Question: I'm using codingbat.com to get some java practice in. One of the String problems, 'withoutString' is as follows:
Given two strings, base and remove, return a version of the base string where all instances of the remove string have been removed (not case sensitive).
You may assume that the remove string is length 1 or more. Remove only non-overlapping instances, so with "xxx" removing "xx" leaves "x".
This problem can be found at: <URL>
As you can see from the the dropbox-linked screenshot below, all of the runs pass except for three and a final one called "other tests." The thing is, even though they are marked as incorrect, my output matches exactly the expected output for the correct answer.
Here's a screenshot of my output:

And here's the code I'm using:
'''
public String withoutString(String base, String remove) {
String result = "";
int i = 0;
for(; i < base.length()-remove.length();){
if(!(base.substring(i,i+remove.length()).equalsIgnoreCase(remove))){
result = result + base.substring(i,i+1);
i++;
}
else{
i = i + remove.length();
}
if(result.startsWith(" ")) result = result.substring(1);
if(result.endsWith(" ") && base.substring(i,i+1).equals(" ")) result = result.substring(0,result.length()-1);
}
if(base.length()-i <= remove.length() && !(base.substring(i).equalsIgnoreCase(remove))){
result = result + base.substring(i);
}
return result;
}
'''
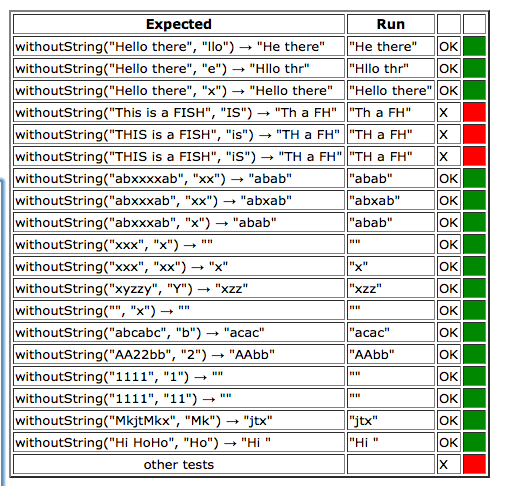
Answer: @Daemon
your code works. Thanks for the regex explanation. Though dansalmo pointed out that codingbat is displaying the intended output incorrectly, I through in some extra lines to your code to unnecessarily account for the double spaces with the following:
'''
public String withoutString(String base, String remove){
String result = base.replaceAll("(?i)" + remove, "");
for(int i = 0; i < result.length()-1;){
if(result.substring(i,i+2).equals(" ")){
result = result.replace(result.substring(i,i+2), " ");
}
else i++;
}
if(result.startsWith(" ")) result = result.substring(1);
return result;
}
'''